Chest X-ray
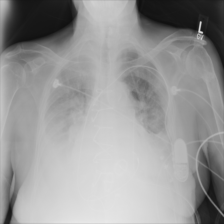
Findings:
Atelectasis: negative
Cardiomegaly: positive
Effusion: negative
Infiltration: negative
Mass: negative
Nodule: negative
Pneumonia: negative
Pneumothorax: negative
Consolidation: positive
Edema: negative
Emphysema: negative
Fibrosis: negative
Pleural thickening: negative
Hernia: negative